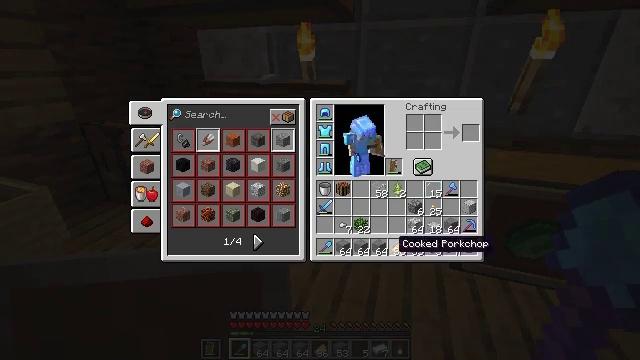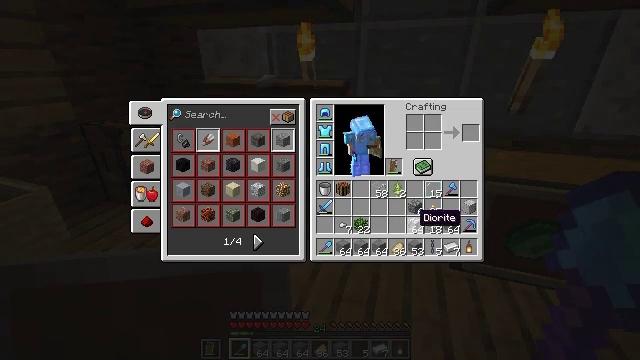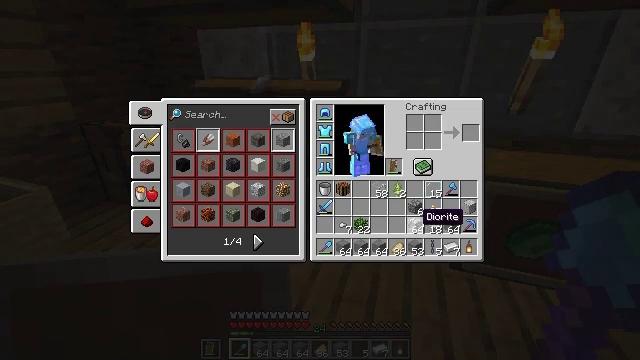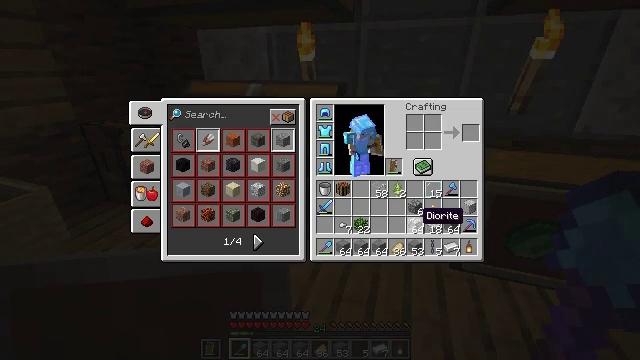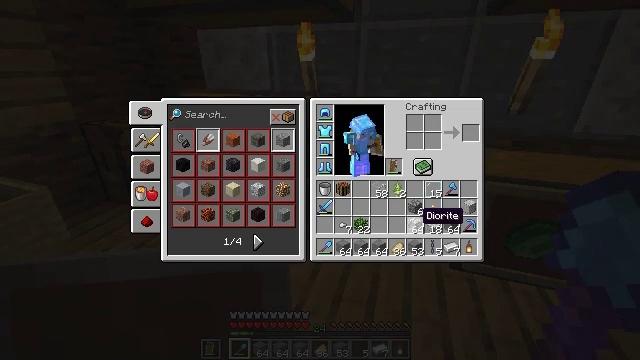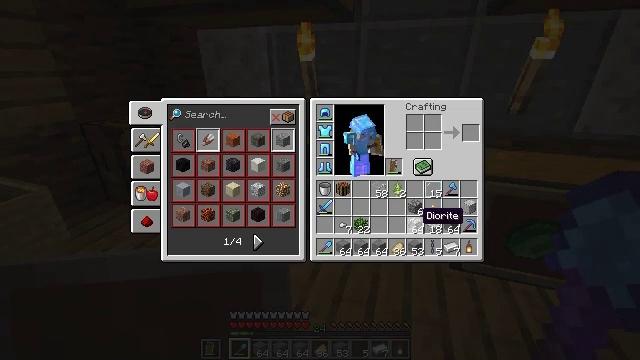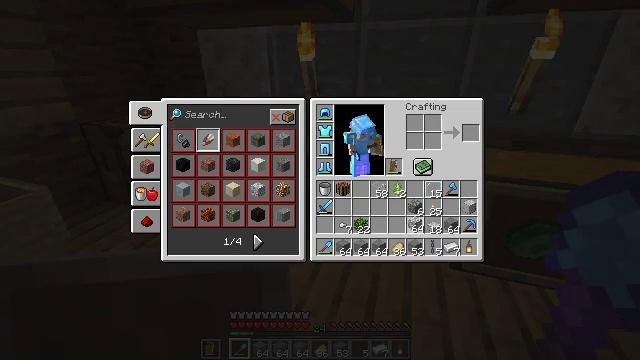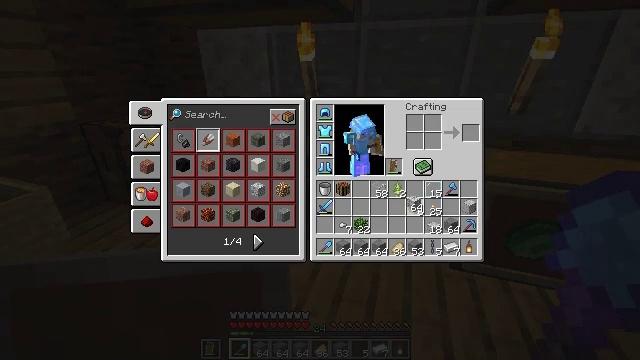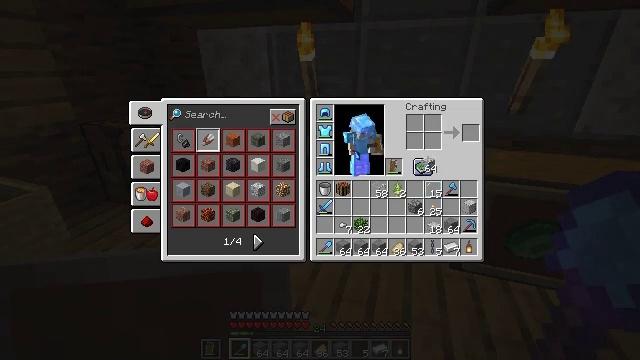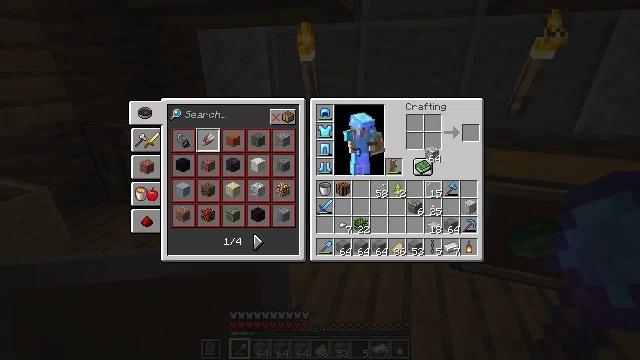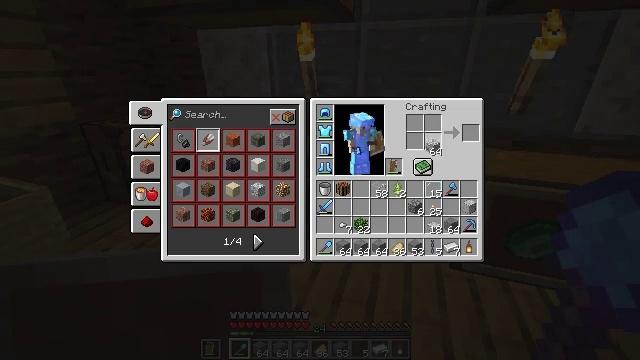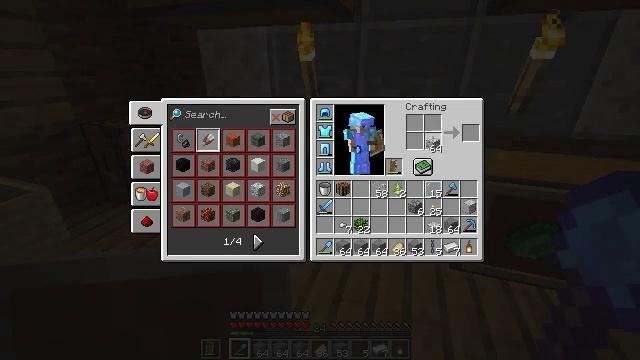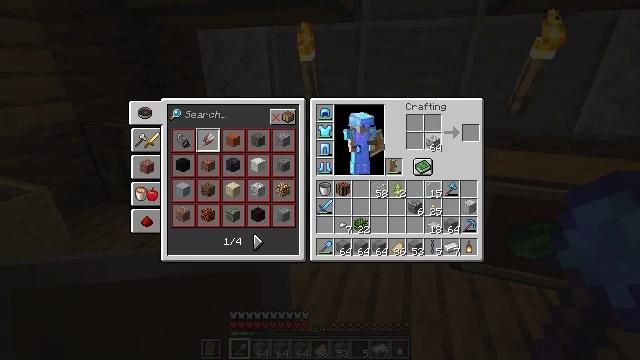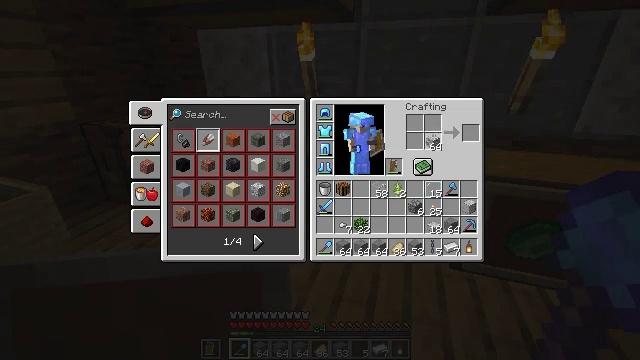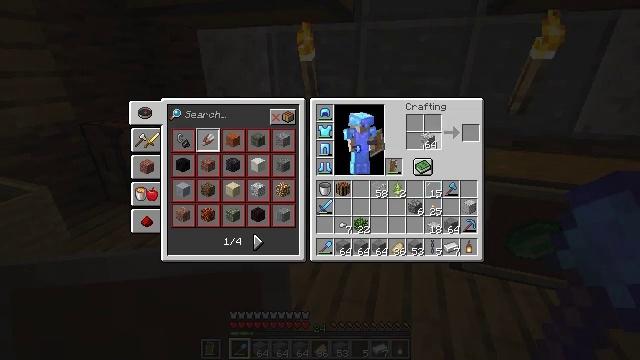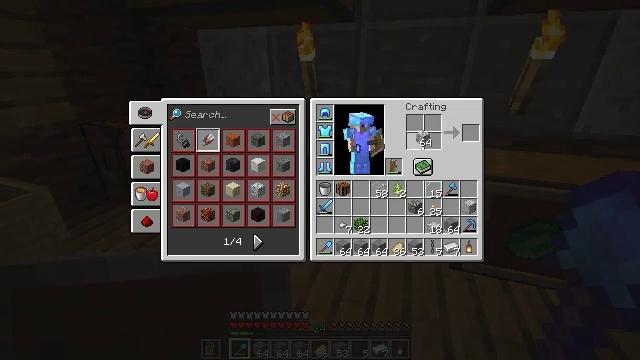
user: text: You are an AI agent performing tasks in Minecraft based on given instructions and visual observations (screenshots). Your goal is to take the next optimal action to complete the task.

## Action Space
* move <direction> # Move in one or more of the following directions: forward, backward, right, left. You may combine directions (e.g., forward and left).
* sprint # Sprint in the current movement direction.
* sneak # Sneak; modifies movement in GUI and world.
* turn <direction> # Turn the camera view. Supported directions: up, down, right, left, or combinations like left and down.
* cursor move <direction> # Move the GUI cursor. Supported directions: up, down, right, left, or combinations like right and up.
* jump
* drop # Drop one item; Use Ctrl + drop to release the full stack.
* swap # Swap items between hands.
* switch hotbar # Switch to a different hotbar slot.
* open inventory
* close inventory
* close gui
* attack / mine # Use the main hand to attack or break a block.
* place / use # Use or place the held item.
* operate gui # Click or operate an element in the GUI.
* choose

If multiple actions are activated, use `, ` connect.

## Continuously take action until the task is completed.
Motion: motion action
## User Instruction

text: Form polished diorite from diorite on the crafting table.
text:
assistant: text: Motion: cursor move right and up
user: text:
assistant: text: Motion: no_op
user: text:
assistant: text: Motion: no_op
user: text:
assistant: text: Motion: no_op
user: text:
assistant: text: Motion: no_op
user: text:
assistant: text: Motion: operate gui
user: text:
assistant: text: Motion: cursor move up, operate gui
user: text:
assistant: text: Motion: cursor move right and up
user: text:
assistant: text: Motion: cursor move up
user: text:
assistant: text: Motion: cursor move up
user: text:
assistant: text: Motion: no_op
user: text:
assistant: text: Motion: no_op
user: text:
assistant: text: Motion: no_op
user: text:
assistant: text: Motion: operate gui
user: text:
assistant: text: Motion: operate gui
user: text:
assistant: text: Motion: cursor move up, operate gui
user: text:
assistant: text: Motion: operate gui
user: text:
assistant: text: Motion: operate gui
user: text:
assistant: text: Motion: operate gui
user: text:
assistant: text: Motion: operate gui
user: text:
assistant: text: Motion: operate gui
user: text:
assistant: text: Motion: operate gui
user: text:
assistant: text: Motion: operate gui
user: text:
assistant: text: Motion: cursor move down, operate gui
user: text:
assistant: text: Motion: operate gui
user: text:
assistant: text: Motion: operate gui
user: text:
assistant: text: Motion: operate gui
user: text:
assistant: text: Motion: no_op
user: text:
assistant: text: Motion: cursor move right
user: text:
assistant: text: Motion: sneak, cursor move right